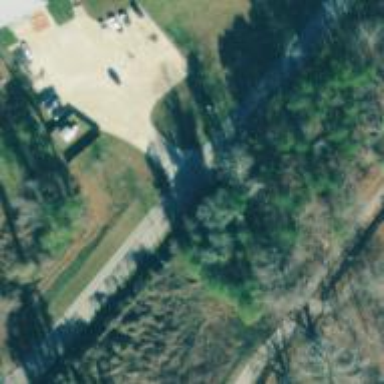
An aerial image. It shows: Secondary road.